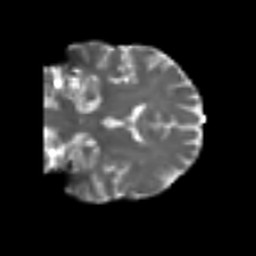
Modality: T2w
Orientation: coronal
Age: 72
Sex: male
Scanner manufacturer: siemens
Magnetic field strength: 3 T
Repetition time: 4.987 s
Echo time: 0.0792 s